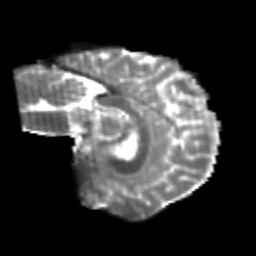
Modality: T2w
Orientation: sagittal
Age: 24
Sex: female
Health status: healthy
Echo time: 0.074 s